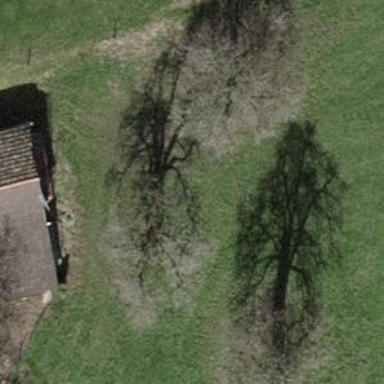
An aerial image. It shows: Beautiful tree in nature.